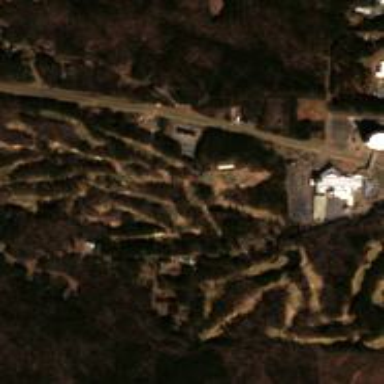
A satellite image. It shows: Golf course.